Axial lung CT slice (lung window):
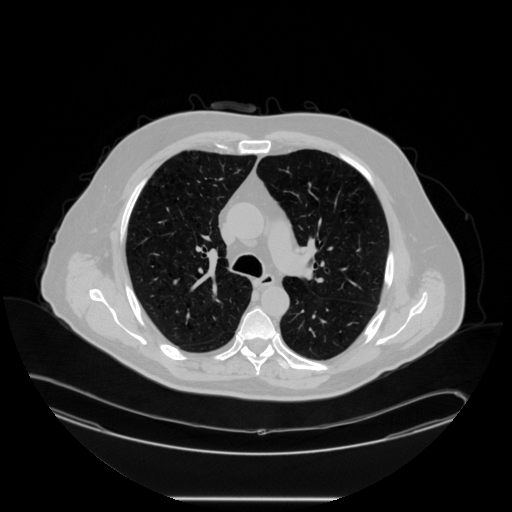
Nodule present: no